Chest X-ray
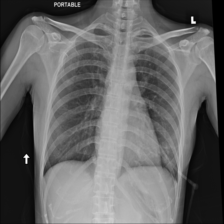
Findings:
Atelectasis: negative
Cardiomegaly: negative
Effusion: negative
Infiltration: negative
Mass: negative
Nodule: negative
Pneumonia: negative
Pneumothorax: negative
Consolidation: negative
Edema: negative
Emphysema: negative
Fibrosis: negative
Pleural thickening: negative
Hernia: negative